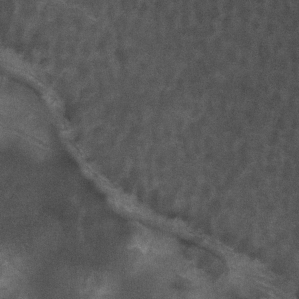
Label: non_frost